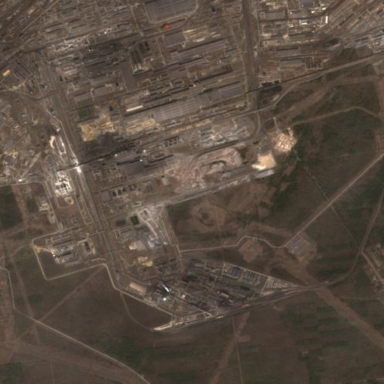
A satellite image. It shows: Industrial area with works in progress.